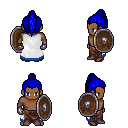
a pixel art fantasy rpg character, male body template, human, dark skin, white trimmed cape, robe skirt, blue long topknot hairstyle, metal gloves, maroon shoes, shield, four views (front, back, left, right), 2x2 character sprite sheet, small pixel art, hard edges, no anti-aliasing